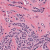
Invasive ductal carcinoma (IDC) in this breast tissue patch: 1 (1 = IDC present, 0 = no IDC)